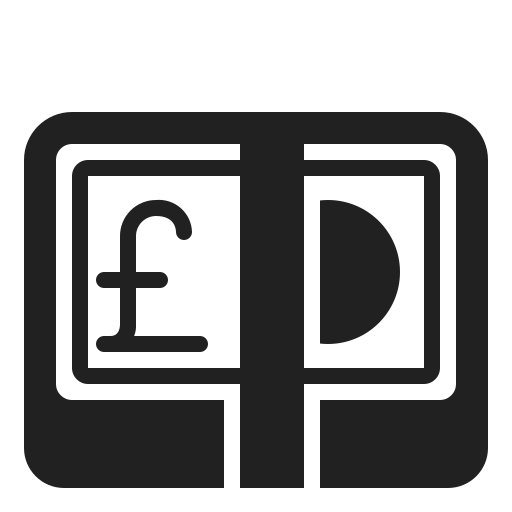
pound banknote high contrast